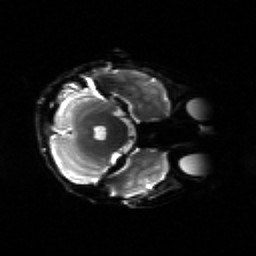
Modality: sbref
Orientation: axial
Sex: male
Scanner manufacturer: siemens
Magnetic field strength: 3 T
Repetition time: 5 s
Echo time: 0.071 s